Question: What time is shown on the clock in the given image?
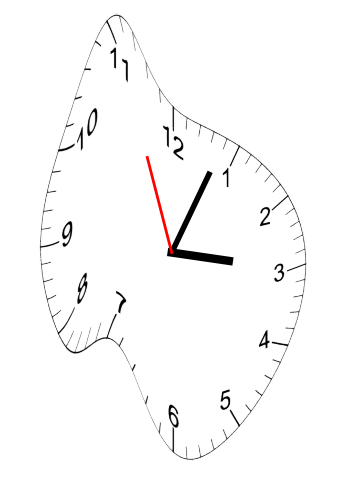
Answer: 03:03:56